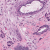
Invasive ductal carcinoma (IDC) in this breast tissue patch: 1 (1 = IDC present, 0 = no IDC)